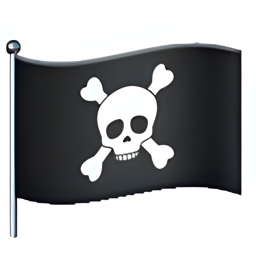
Name: pirate flag
Emoji: 🏴‍☠️
Group: Flags
Sub-group: flag